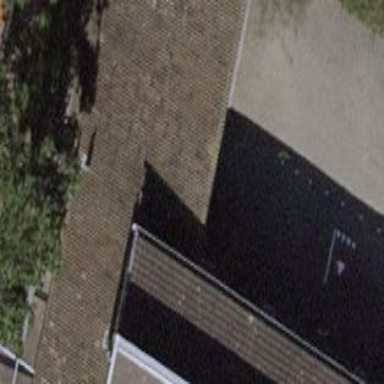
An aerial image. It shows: View of roof of building.